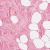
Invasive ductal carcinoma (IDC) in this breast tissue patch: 0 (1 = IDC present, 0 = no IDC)